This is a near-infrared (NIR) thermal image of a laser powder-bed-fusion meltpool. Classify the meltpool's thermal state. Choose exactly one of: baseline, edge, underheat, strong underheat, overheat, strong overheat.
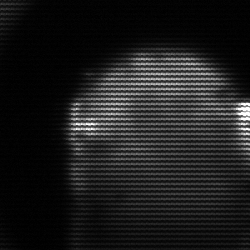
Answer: edge